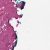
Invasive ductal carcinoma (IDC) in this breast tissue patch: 0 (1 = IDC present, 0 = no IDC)